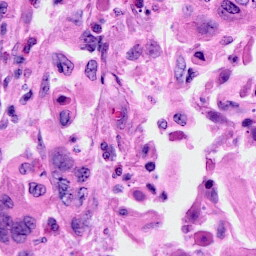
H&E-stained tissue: Cervix